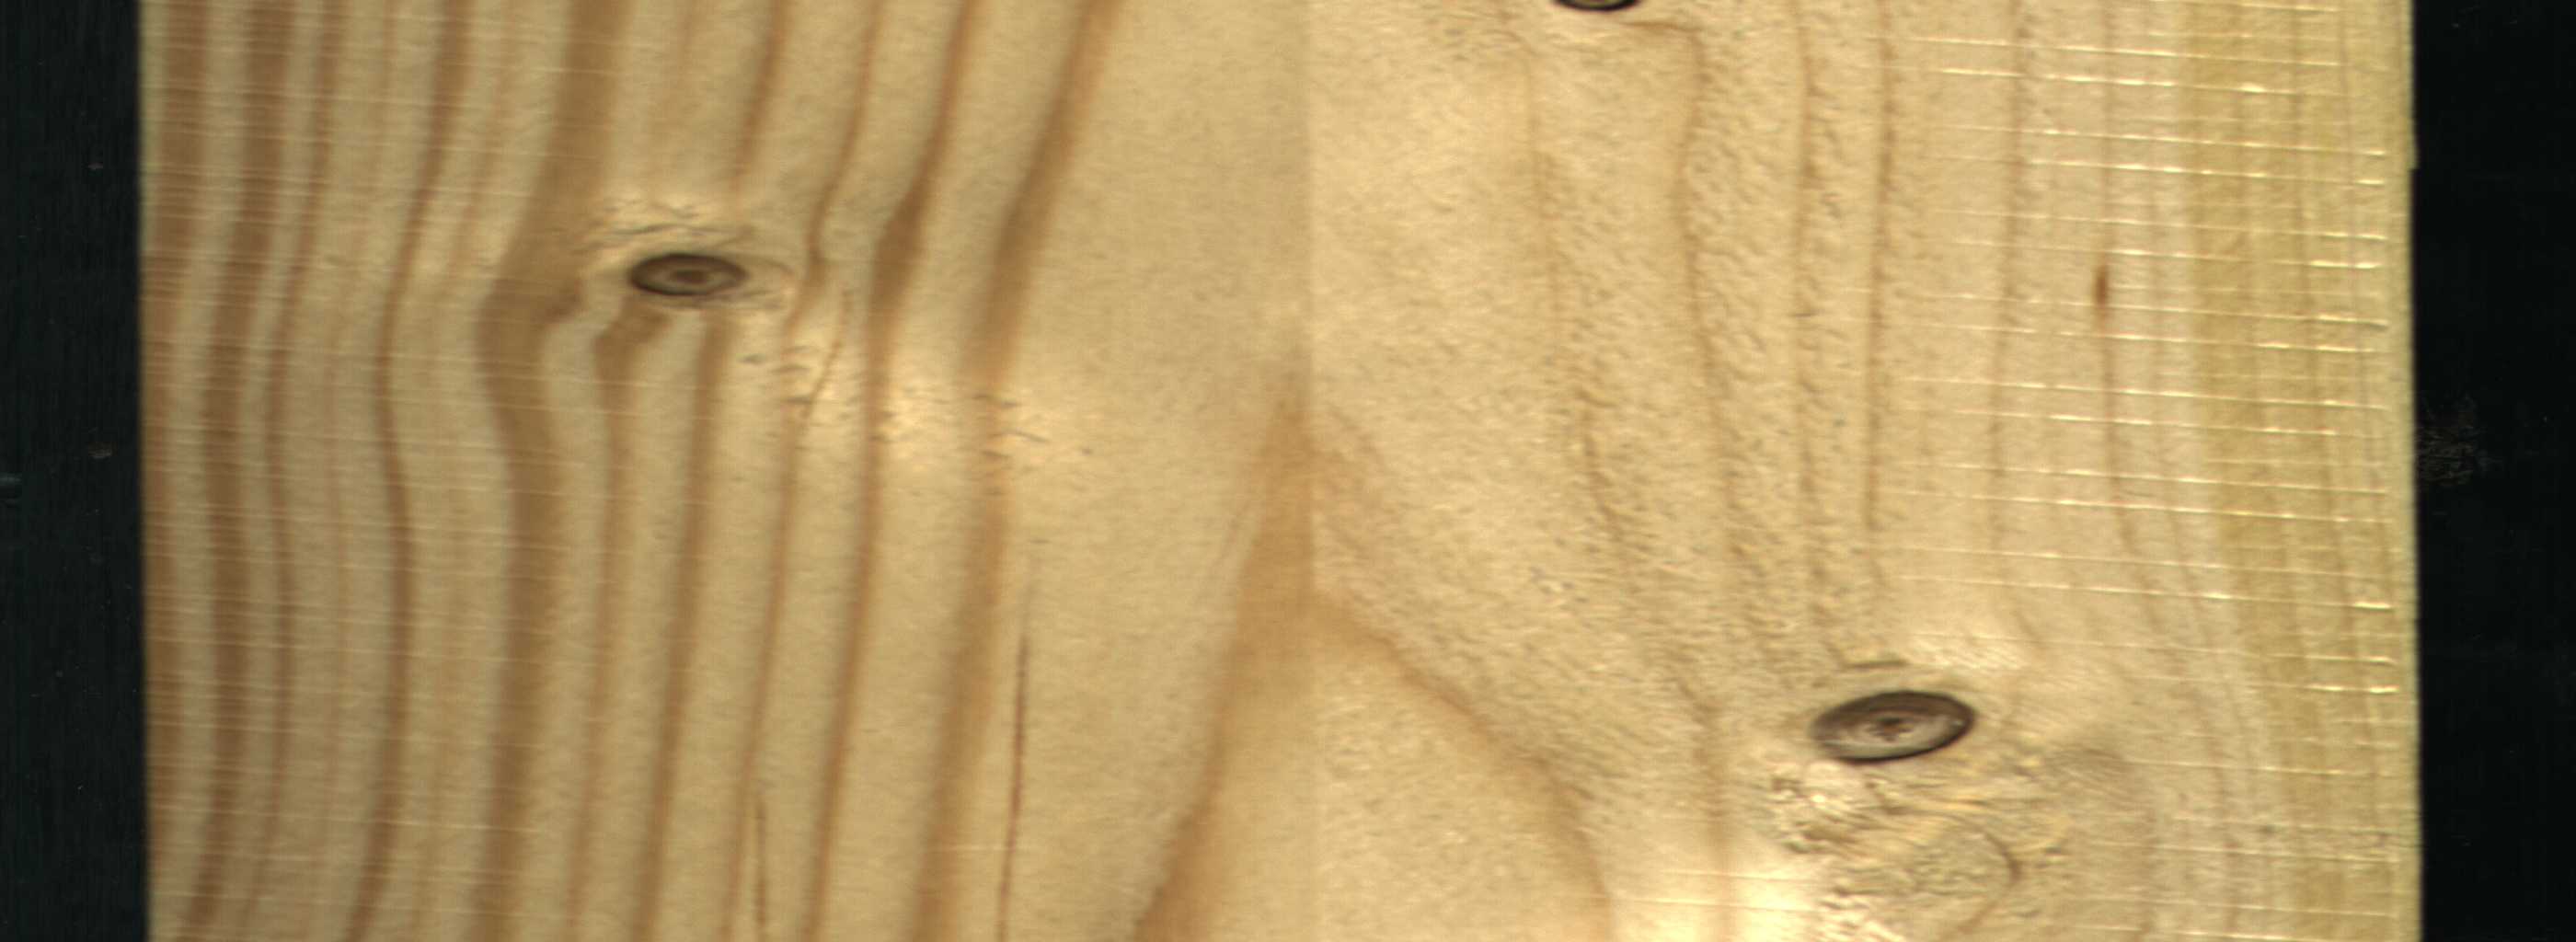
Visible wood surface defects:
Crack
Dead_Knot
Live_Knot
Live_Knot